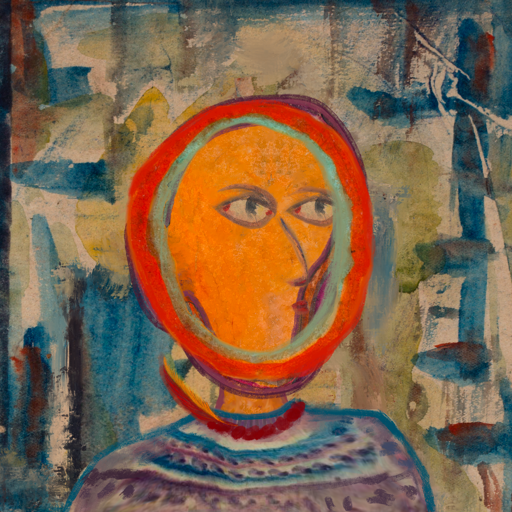
Background: Orphan, Head And Neck Side: Hypocrite_w_Hair, Face Side: GypsyMother, Bust: HillGirl, Hair Side: Sisters, Head Accessory: Blank, Second Necklace: Blank, Necklace: Pipe, Baby: Blank